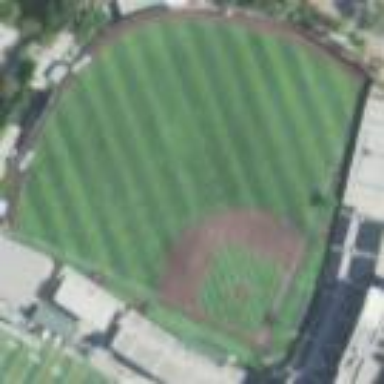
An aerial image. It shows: Baseball pitch for leisure land activities.